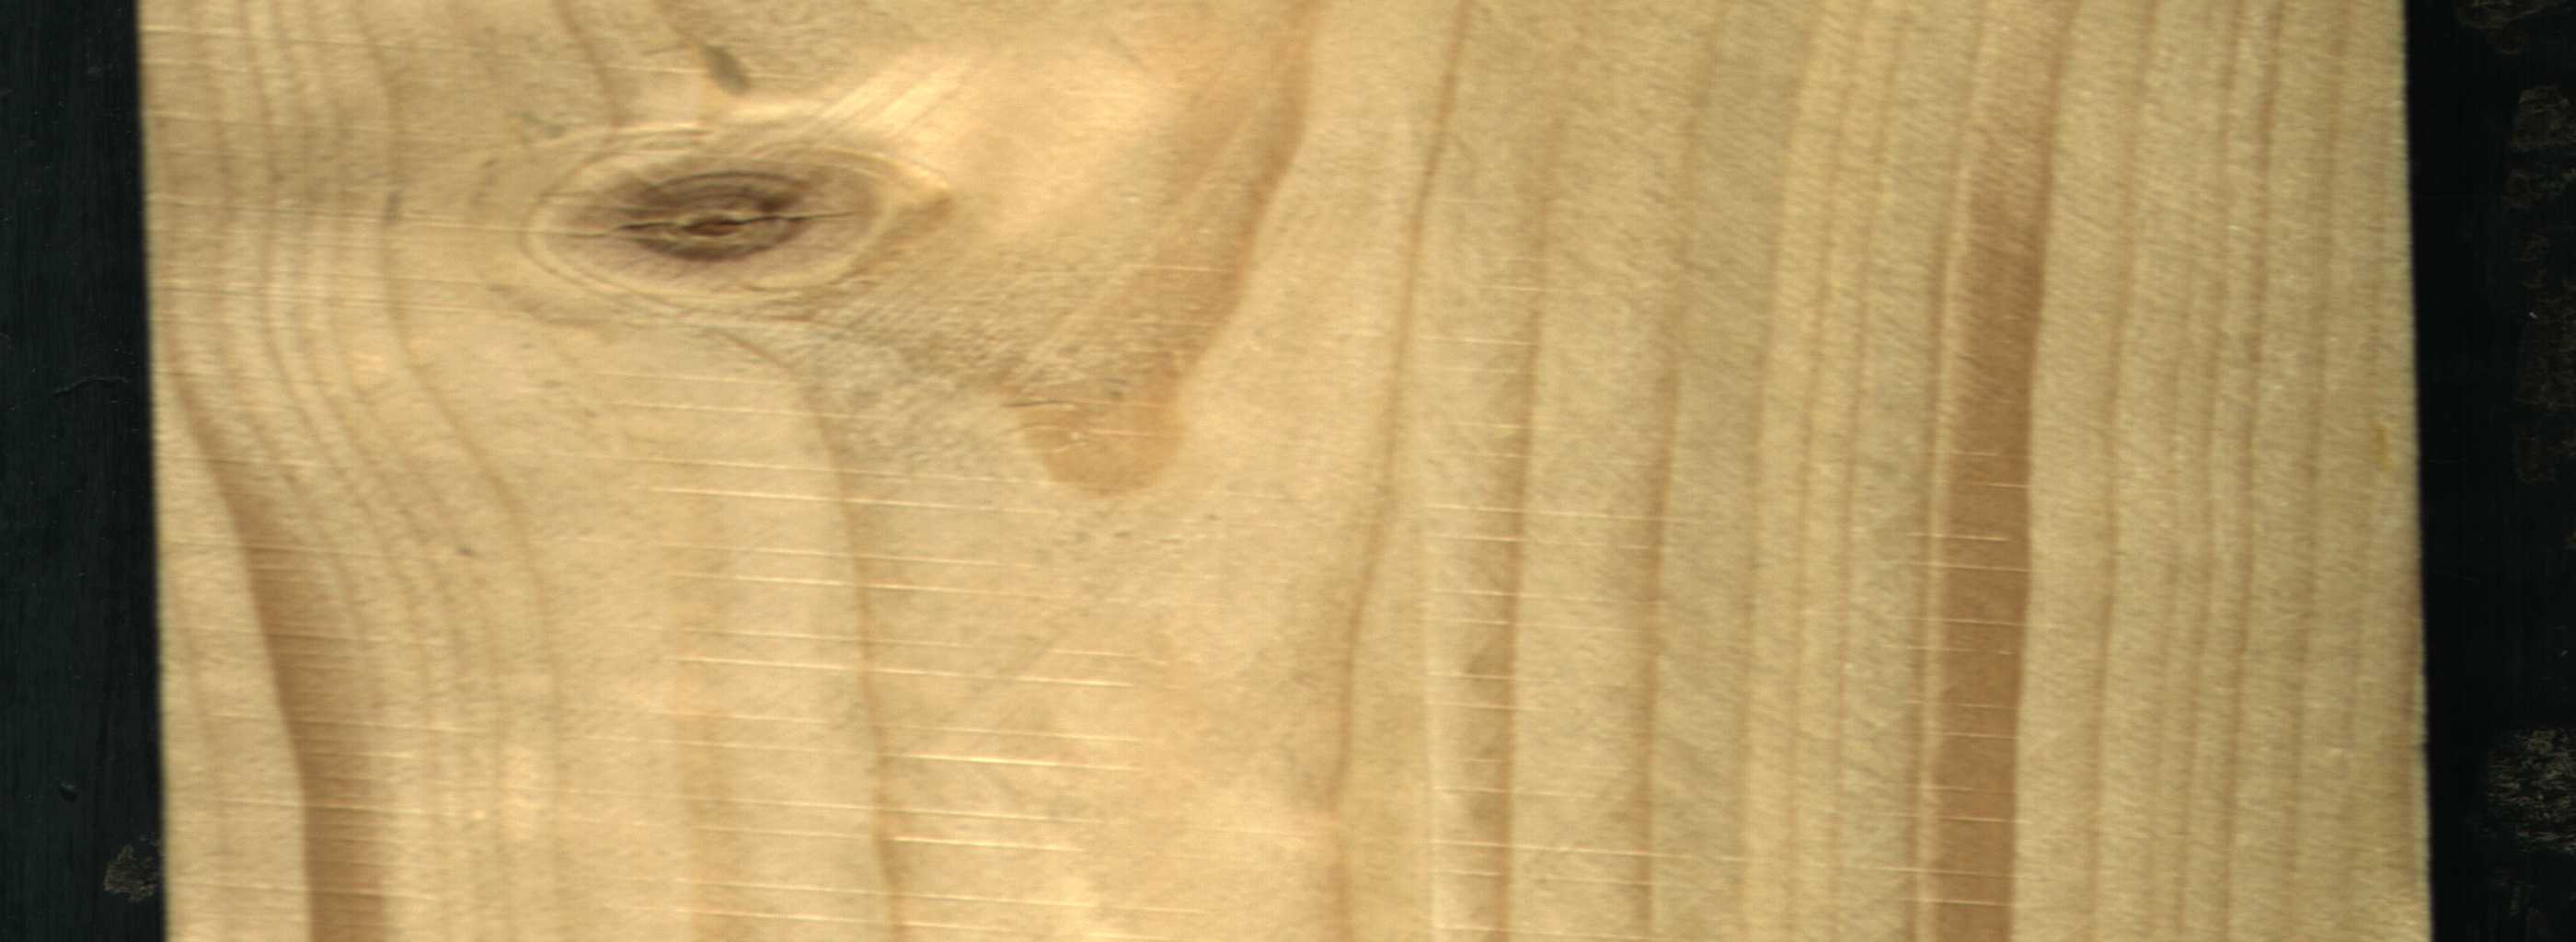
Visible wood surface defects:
Quartzity
knot_with_crack